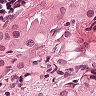
Metastatic tissue present: yes